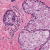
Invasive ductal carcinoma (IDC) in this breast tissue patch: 0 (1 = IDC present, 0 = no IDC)